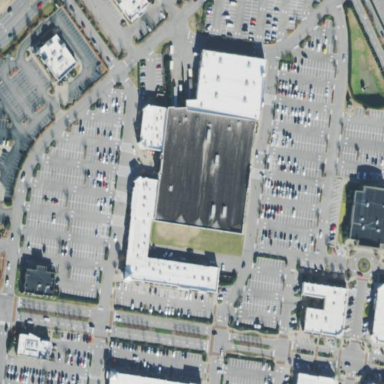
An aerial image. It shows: Department store building.